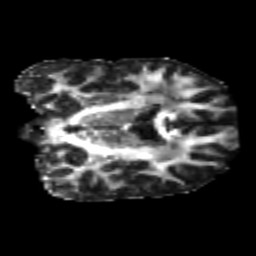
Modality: FA
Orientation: coronal
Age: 19
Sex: male
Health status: healthy
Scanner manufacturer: philips
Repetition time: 7.478 s
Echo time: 0.08753 s